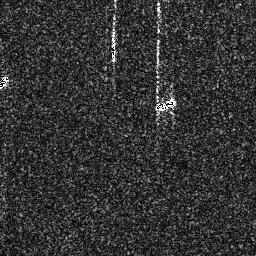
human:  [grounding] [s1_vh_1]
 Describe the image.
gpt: In the satellite image, there is  <ref>1 small ship </ref> <box>[[59, 37, 68, 43, 0]]</box> located at center.